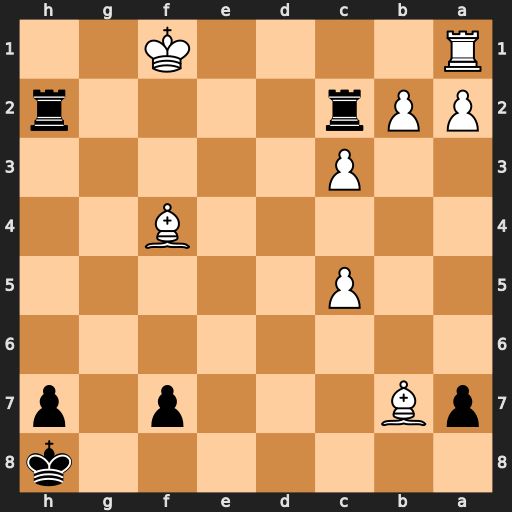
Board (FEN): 7k/pB3p1p/8/2P5/5B2/2P5/PPr4r/R4K2
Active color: b
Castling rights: -
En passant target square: -
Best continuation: Rhf2+ Kg1 Rxf4